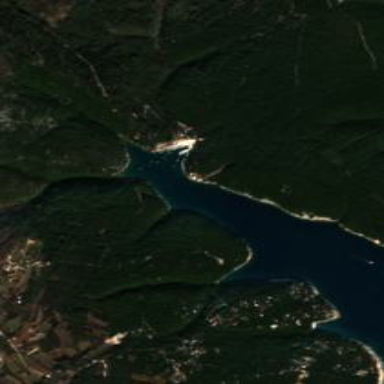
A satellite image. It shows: Beautiful bay in nature.